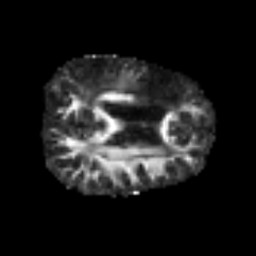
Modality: FA
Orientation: axial
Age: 56
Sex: male
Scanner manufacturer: siemens
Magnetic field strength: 3 T
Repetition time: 6.1 s
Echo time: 0.101 s